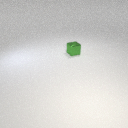
small green metal cube